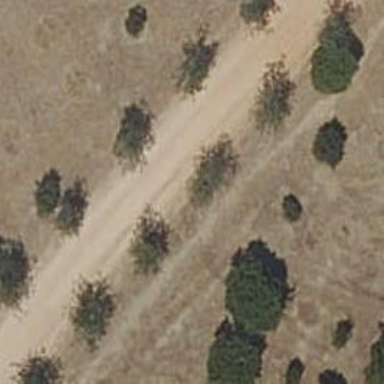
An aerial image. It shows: Dirt footway.